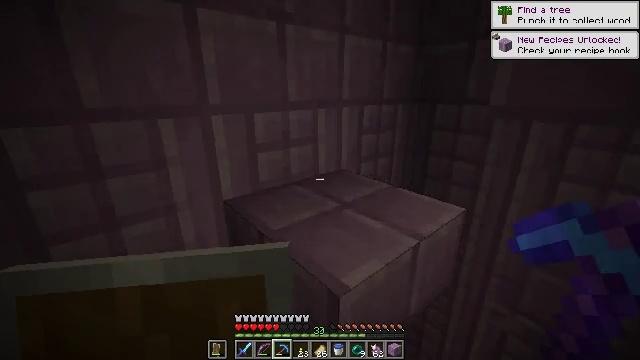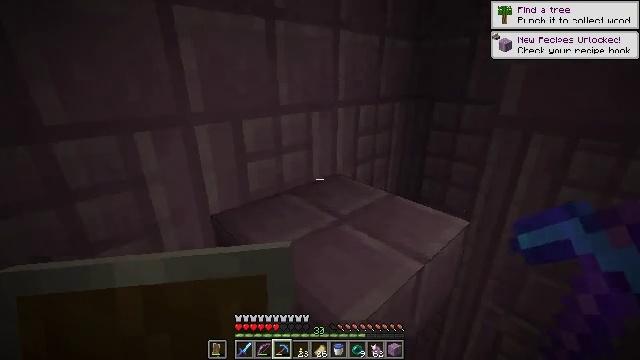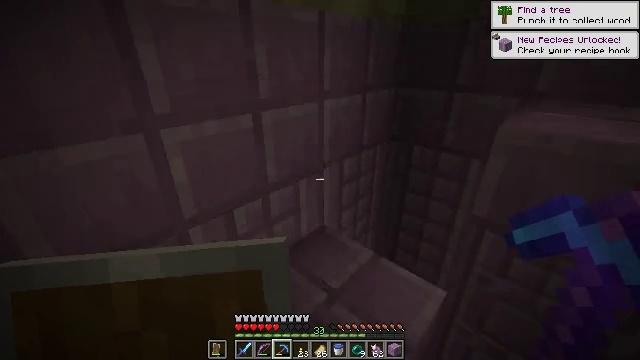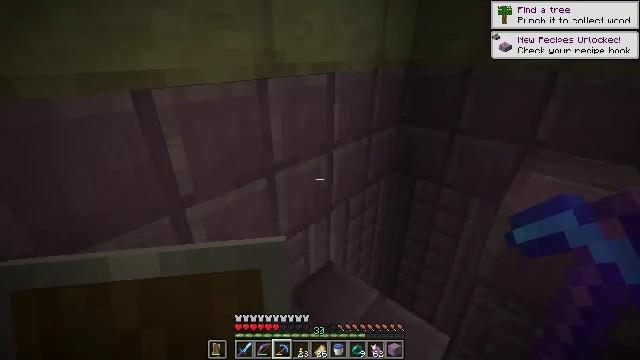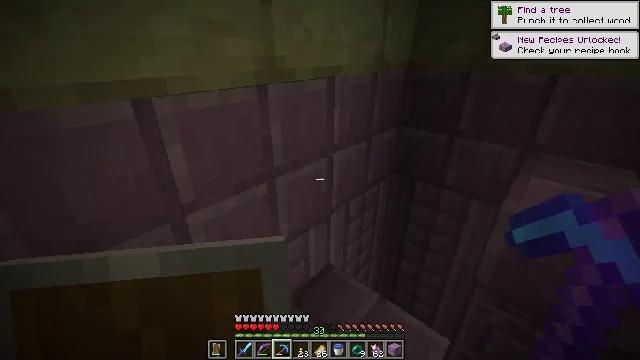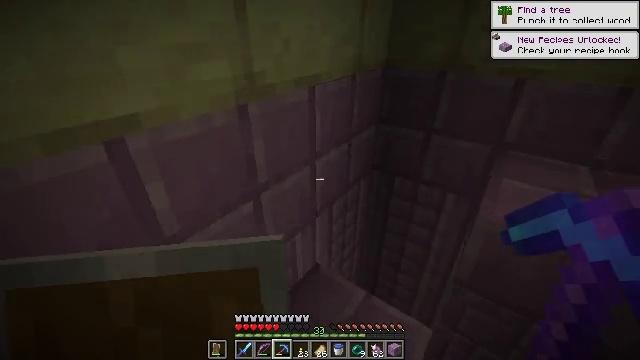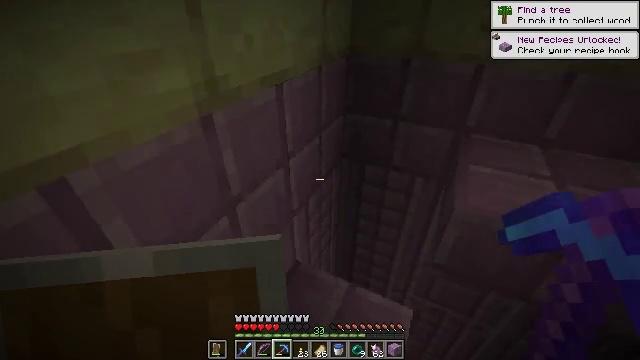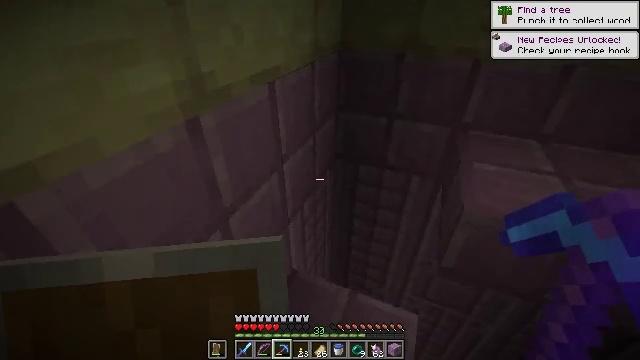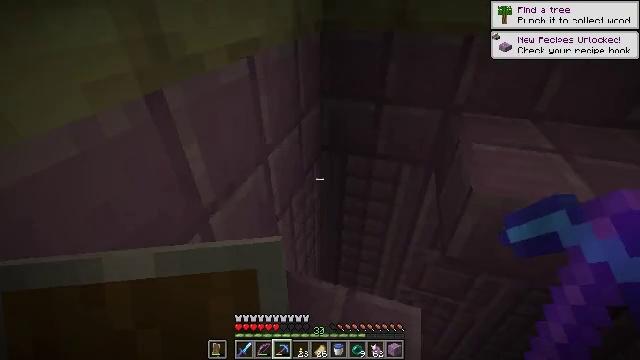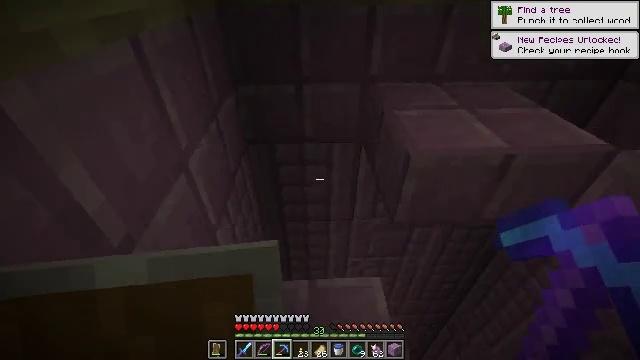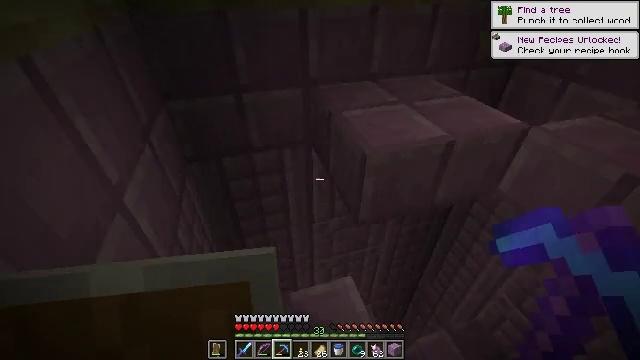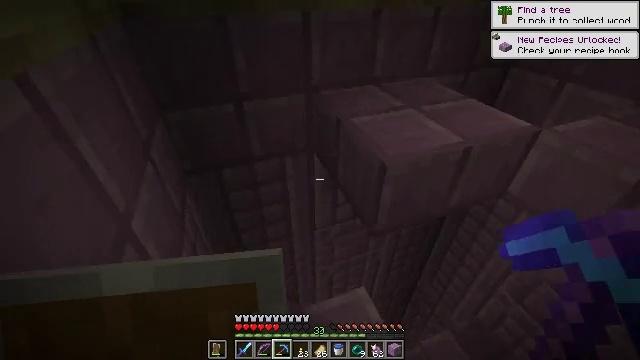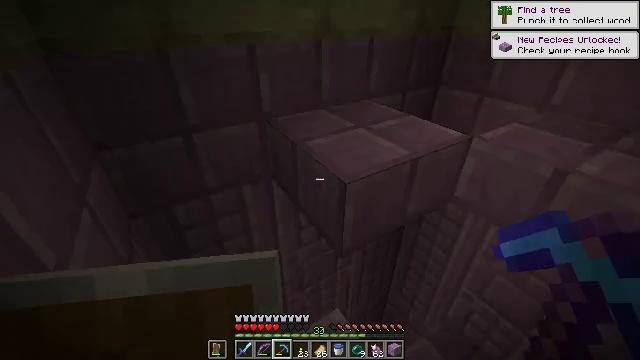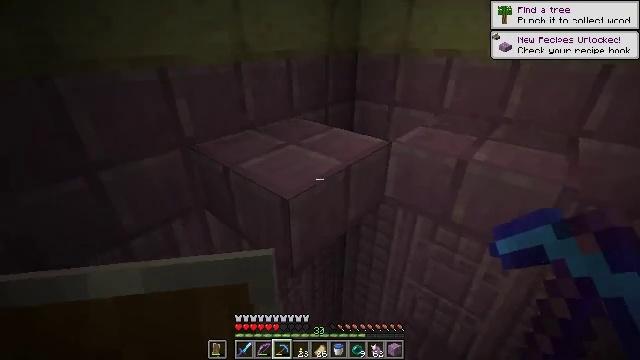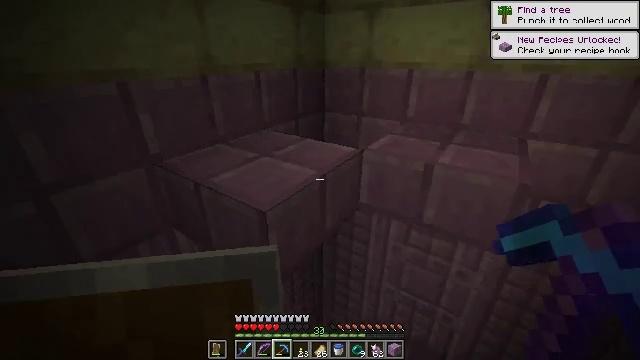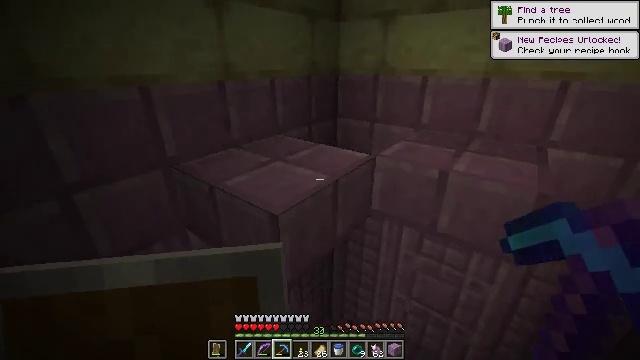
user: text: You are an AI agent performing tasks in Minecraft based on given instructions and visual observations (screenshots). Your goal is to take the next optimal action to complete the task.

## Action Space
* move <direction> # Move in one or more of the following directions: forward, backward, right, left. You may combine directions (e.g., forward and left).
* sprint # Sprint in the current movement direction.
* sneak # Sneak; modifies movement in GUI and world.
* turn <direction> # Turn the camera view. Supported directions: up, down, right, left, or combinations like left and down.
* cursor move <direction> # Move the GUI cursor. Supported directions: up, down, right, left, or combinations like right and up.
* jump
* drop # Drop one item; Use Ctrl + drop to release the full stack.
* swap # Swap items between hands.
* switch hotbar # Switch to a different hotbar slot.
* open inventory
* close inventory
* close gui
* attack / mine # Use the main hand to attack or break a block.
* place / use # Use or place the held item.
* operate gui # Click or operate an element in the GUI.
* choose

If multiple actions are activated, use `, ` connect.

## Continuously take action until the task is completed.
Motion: motion action
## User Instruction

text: Break the purpur slab from a structure.
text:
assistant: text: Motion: move forward, turn right and down, jump
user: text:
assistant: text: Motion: move forward, turn right and down, jump
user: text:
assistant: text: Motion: move forward, jump
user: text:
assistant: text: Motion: move forward, jump
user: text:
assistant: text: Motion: move forward, turn right and down, jump
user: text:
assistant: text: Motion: move forward, turn right and down, jump
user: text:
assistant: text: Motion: move forward, turn right, jump
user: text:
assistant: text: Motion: move forward, turn right
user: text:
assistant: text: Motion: move forward, turn right and down
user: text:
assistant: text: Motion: turn right
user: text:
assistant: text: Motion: turn right
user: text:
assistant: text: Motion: turn right and up
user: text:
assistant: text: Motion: turn right and up
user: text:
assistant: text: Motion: turn right and up
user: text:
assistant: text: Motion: turn left and up
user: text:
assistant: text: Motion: turn left
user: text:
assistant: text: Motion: move forward, turn left
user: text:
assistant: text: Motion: move forward
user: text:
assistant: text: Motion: move forward, jump
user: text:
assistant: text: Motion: move forward, turn right and down, jump
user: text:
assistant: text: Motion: move forward, turn right and down, jump
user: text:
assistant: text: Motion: move forward, turn right and down, jump
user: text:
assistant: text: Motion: move forward, turn right and down, jump
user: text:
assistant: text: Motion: move forward, turn right and down, jump
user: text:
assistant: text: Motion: move forward and move left, turn right
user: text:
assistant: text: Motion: move forward and move left
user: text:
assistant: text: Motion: move forward and move left, turn right and down
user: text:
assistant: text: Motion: move forward and move left, turn right and down
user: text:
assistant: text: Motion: move forward and move left, turn right
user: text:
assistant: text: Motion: turn right